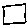
Label: square